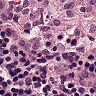
Metastatic tissue present: no